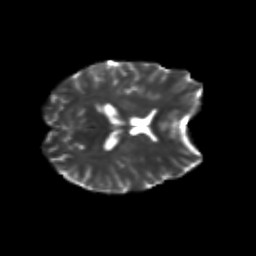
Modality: T2w
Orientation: axial
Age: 24
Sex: male
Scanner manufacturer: siemens
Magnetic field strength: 3 T
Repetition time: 3.5 s
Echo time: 0.113 s